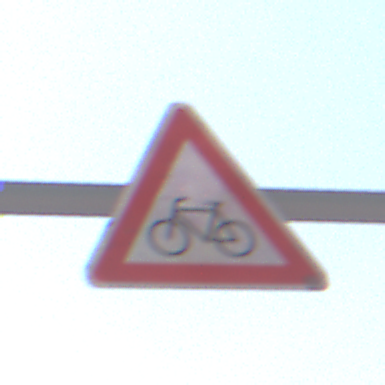
Verkehrszeichen: RadverkehrRechts
Umgebung: Outdoor, Nature
Tageszeit: Midday
Wetter: PartlyCloudy
Licht: Natural
Jahreszeit: NotSpecified
Kontrast: HighContrast